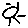
Label: sun